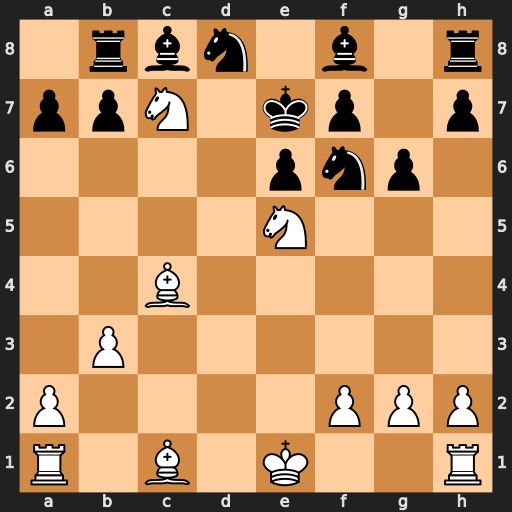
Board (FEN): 1rbn1b1r/ppN1kp1p/4pnp1/4N3/2B5/1P6/P4PPP/R1B1K2R
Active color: w
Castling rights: KQ
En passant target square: -
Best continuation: Ba3#